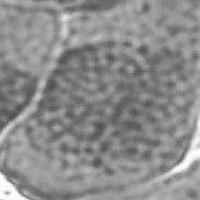
Label: prophase